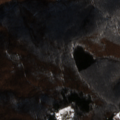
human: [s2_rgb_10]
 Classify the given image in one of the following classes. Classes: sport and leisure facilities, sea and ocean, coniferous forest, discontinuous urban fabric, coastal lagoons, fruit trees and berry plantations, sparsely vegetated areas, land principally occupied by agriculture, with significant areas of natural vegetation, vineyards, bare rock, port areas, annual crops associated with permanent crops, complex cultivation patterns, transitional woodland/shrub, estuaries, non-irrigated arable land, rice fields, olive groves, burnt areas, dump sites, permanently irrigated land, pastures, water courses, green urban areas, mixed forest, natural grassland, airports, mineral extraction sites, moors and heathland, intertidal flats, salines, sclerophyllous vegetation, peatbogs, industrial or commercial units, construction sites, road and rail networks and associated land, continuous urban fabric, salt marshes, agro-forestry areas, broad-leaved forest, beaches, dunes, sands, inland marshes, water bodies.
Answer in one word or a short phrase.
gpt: broad-leaved forest, natural grassland